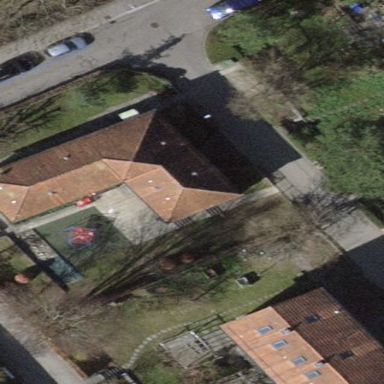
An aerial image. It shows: House with hipped roof.